Interaction volume radius: 5 \u00c5
Interaction volume height: 25 \u00c5
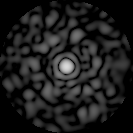
Disorder parameter: 0.8079